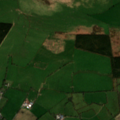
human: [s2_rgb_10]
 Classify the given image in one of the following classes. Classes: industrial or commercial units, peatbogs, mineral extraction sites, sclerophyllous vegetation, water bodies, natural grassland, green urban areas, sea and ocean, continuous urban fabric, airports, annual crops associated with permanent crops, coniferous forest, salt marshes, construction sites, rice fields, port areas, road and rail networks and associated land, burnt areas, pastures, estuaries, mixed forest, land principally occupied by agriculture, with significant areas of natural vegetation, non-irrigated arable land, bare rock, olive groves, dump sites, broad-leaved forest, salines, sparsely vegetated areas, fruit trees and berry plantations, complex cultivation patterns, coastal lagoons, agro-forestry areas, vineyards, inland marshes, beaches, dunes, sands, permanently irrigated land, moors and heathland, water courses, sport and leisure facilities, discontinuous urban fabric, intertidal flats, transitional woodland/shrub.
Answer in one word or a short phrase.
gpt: discontinuous urban fabric, pastures, complex cultivation patterns, land principally occupied by agriculture, with significant areas of natural vegetation